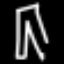
Label: pants